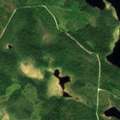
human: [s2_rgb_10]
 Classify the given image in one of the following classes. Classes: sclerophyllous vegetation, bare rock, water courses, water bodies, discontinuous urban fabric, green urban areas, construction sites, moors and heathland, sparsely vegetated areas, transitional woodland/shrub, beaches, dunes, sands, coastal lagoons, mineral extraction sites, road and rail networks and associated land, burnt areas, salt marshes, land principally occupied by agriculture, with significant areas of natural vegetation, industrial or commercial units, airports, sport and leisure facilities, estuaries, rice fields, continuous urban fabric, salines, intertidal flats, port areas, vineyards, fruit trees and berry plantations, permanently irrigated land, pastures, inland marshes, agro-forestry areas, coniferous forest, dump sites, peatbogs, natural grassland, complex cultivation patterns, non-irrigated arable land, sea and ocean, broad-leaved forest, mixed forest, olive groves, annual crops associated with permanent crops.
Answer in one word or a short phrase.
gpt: coniferous forest, mixed forest, water bodies